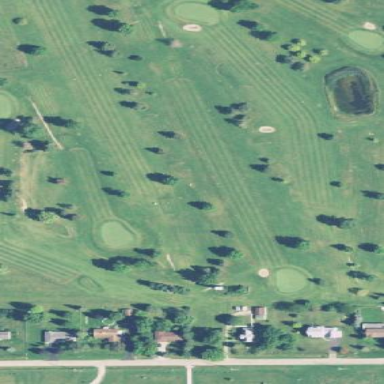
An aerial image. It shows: Golf fairway surrounded by grass.